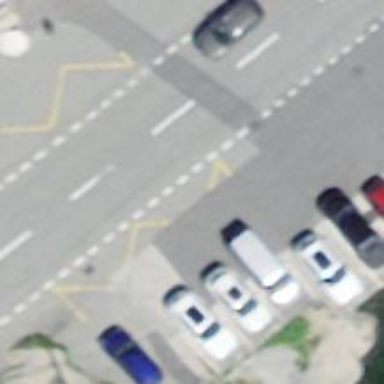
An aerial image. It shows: Bus stop with platform for public transport.